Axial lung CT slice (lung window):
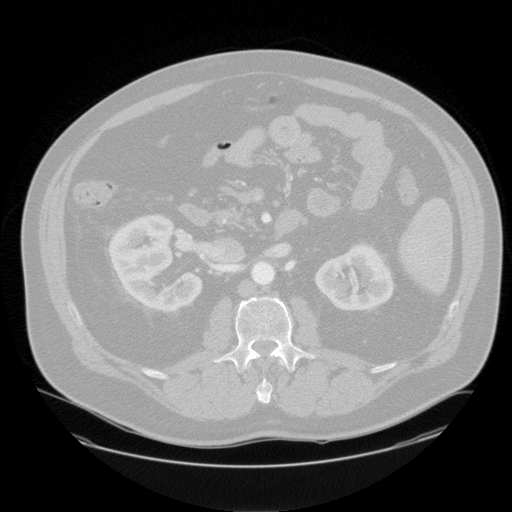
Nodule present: no